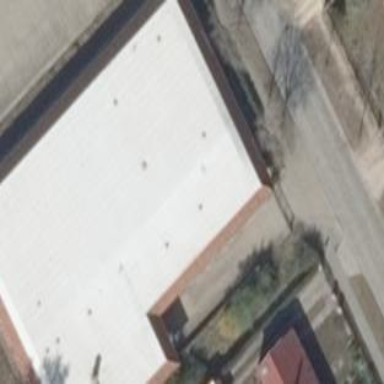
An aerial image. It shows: Industrial building with flat grey roof.